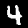
Digit: 4